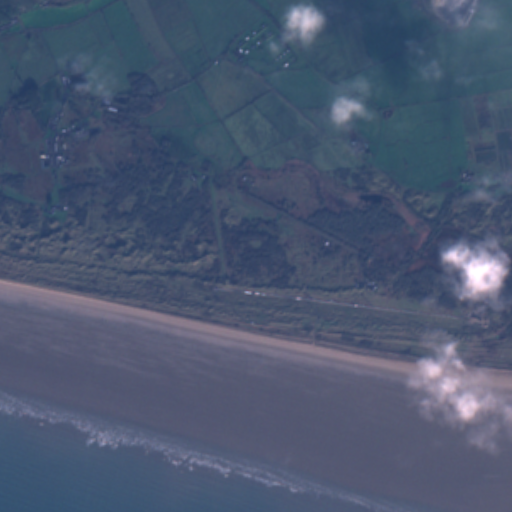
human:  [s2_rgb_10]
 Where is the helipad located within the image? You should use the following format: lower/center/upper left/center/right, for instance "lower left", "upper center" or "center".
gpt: The helipad is located in the upper left of the image.
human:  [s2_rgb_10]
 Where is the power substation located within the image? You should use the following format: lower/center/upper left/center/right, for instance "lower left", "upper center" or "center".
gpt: The power substation is located in the upper left of the image.
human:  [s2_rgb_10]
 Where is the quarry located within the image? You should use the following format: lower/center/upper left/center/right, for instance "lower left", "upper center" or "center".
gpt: The quarry is located in the upper right of the image.
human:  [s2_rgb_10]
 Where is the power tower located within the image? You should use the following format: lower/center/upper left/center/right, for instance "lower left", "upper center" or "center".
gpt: There is no power tower in the image.